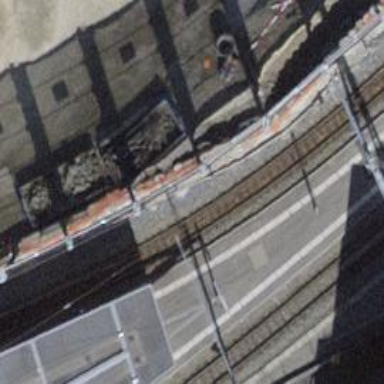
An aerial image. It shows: Narrow-gauge railway with electrified contact line.